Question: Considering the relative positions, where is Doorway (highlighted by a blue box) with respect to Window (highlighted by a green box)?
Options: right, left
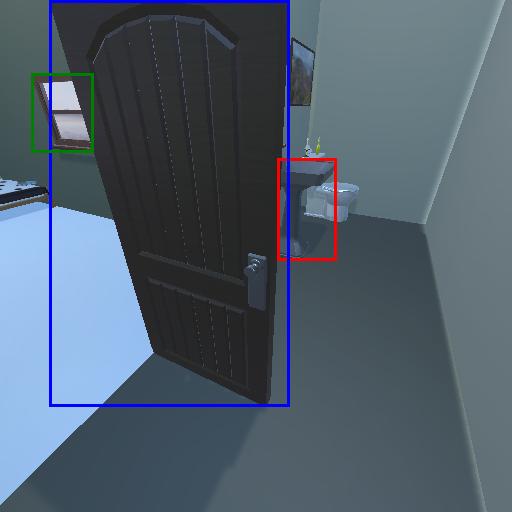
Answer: right